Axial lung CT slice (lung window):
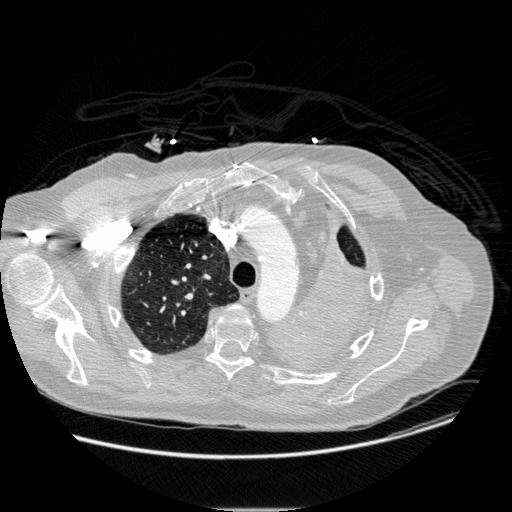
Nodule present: no